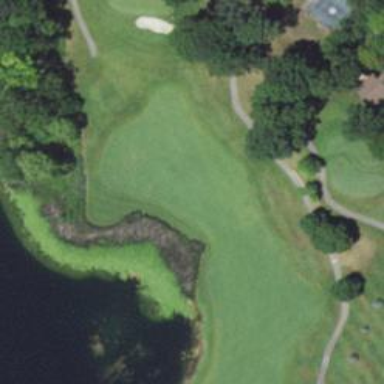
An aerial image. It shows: Golf hole.